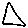
Label: triangle